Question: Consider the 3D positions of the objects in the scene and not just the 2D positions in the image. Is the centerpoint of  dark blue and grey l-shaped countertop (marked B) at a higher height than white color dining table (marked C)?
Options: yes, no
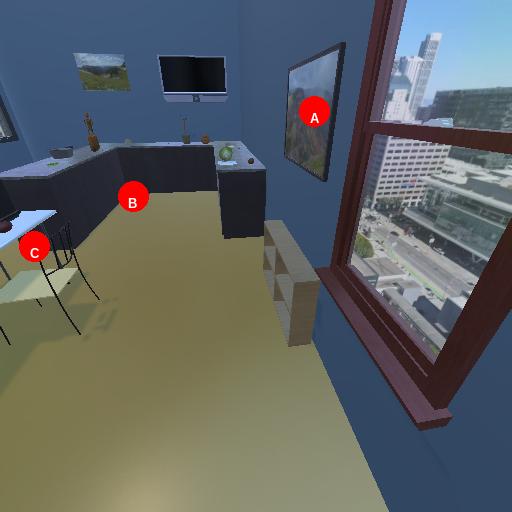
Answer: yes